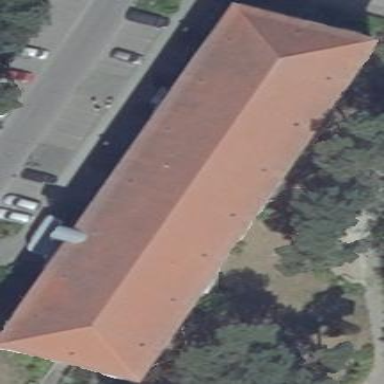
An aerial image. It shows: University building with hipped roof shape.